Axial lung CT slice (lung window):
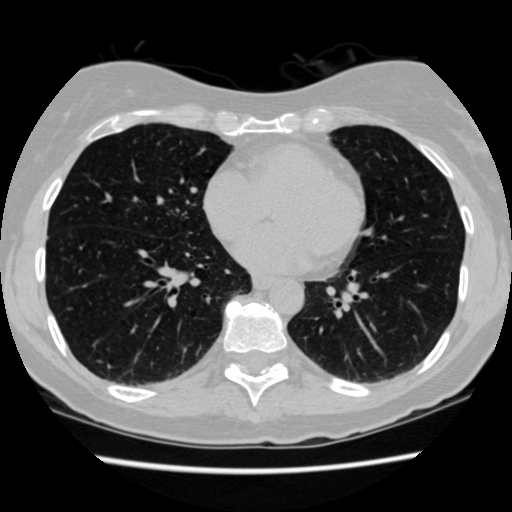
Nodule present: no